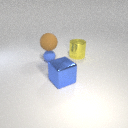
large blue metal cube to the left of large yellow metal cylinder